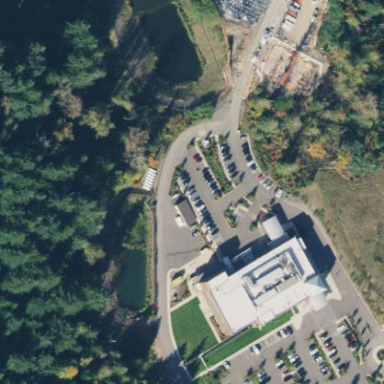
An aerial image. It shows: Hospital providing healthcare services.